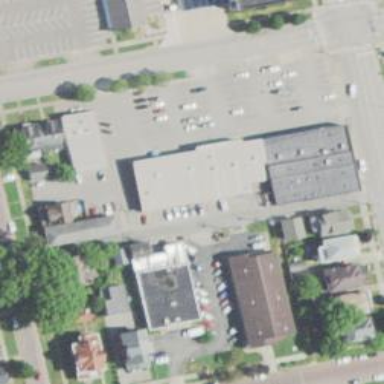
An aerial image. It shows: Clinic.